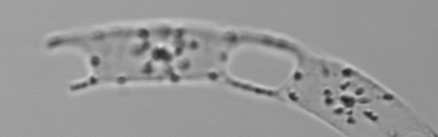
Label: Eucampia